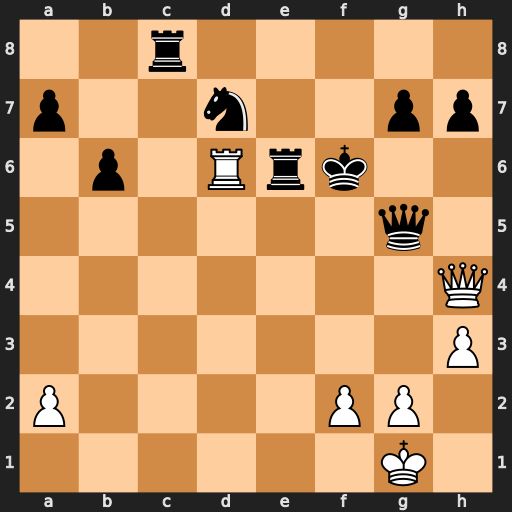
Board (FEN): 2r5/p2n2pp/1p1Rrk2/6q1/7Q/7P/P4PP1/6K1
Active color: w
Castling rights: -
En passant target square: -
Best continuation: Rxe6+ Kxe6 Qxg5